Question: I am curious about pathfinding algorithms, so I took a look at Dijkstra's. I'm using <URL>. Here is the graph I am working from:

I now want to be able to find all connections of a given vertex. I think that I should use 'findall' for this, which I tried to use in the 'all_connections' goal below. However, with 'main', my output is '[b,b,b,b]'. Why is that happening? That makes no sense. If you understand what I am doing wrong please let me know.
'''
connection(s, c, 3).
connection(c, l, 2).
connection(l, i, 4).
connection(l, j, 4).
connection(i, j, 6).
connection(i, k, 4).
connection(j, k, 4).
connection(k, e, 5).
connection(e, g, 2).
connection(g, h, 2).
connection(h, f, 3).
connection(f, d, 5).
connection(d, a, 4).
connection(b, d, 4).
connection(b, a, 3).
connection(b, s, 2).
connection(b, h, 1).
connection(a, s, 7).
are_connected(A, B, Score) :-
connection(A, B, Score);
connection(B, A, Score).
all_connections(A, Z) :-
findall(A, are_connected(A, _, _), Z).
main :-
all_connections(b, X),
write(X).
'''
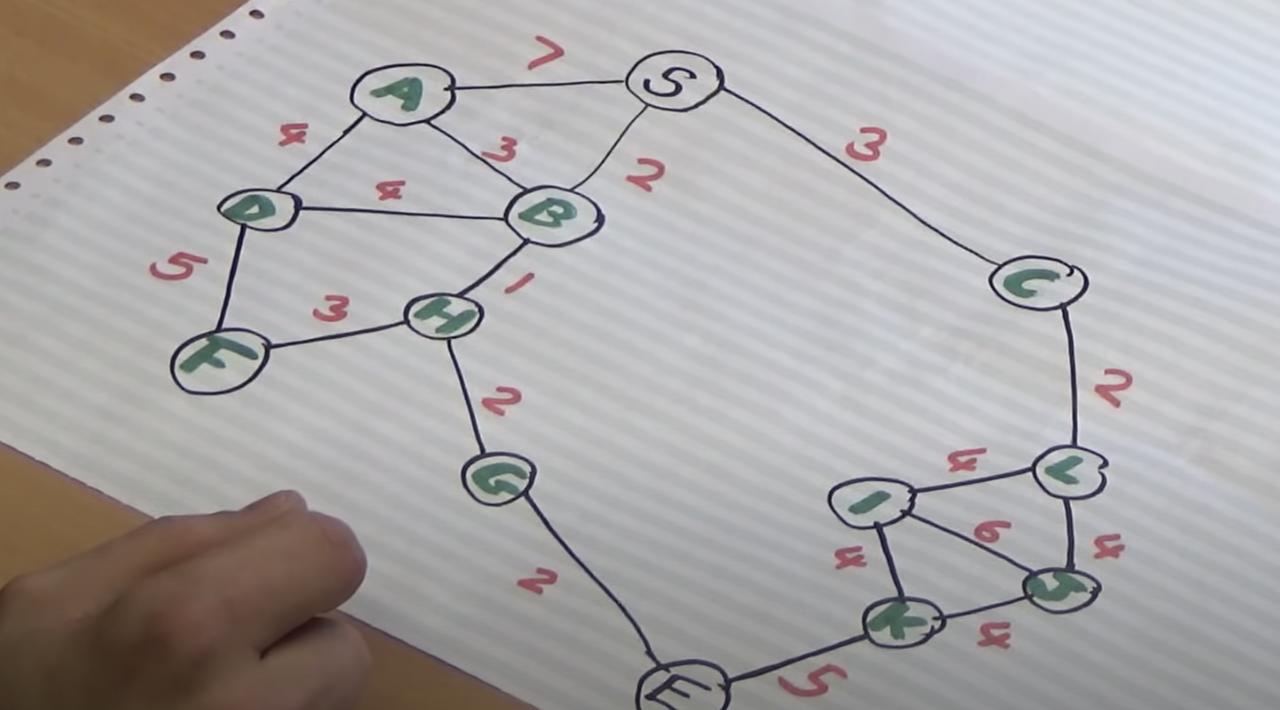
Answer: Congratulations on solving your problem. If you post the solution as an answer, we can upvote it.
This is a comment on something else: Since you are a relative beginner, is the best possible time to learn good coding conventions. Specifically, this:
'''
are_connected(A, B, Score) :-
connection(A, B, Score);
connection(B, A, Score).
'''
is . Prolog's disjunction is a very powerful, and often confusing, tool. When you use it, the use should . Otherwise it's easy to mistake your code for this:
'''
are_connected(A, B, Score) :-
connection(A, B, Score),
connection(B, A, Score).
'''
The way you have written this, the semicolon is very easy to miss at the end of a line. Rule of thumb: ';'
Alternatives:
'''
are_connected(A, B, Score) :-
connection(A, B, Score).
are_connected(A, B, Score) :-
connection(B, A, Score).
'''
(This transformation only works since the entire body of your definition is a disjunction.)
'''
are_connected(A, B, Score) :-
( connection(A, B, Score)
; connection(B, A, Score) ).
'''
Or:
'''
are_connected(A, B, Score) :-
(
connection(A, B, Score)
;
connection(B, A, Score)
).
'''
You get the idea. Each of these variants make it clear that what you are doing is from using conjunction.